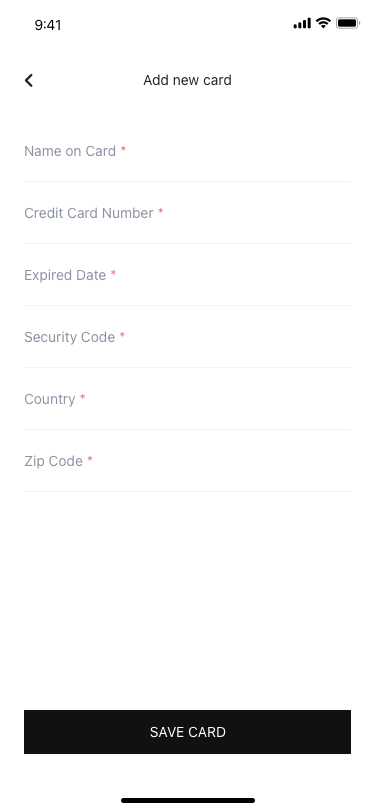
Text in this UI design:
9:41

Add new card
SAVE CARD

Expired Date *

Security Code *

Country *

Zip Code *

Credit Card Number *

Name on Card *